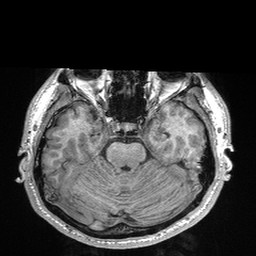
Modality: T1w
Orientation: coronal
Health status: healthy
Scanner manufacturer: siemens
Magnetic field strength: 3 T
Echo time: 0.00298 s